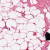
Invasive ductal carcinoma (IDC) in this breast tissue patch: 0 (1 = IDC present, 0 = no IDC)